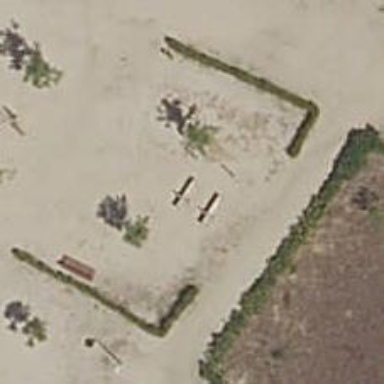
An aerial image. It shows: Fitness station in leisure land.